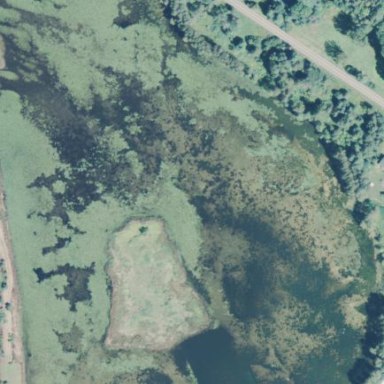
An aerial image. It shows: Pond surrounded by natural water.